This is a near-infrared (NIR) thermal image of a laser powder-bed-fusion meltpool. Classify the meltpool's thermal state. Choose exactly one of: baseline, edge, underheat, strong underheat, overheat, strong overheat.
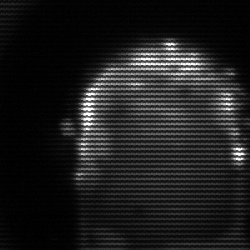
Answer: baseline